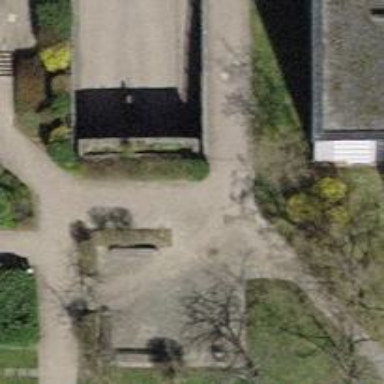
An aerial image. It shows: Parking entrance.